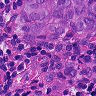
Metastatic tissue present: yes